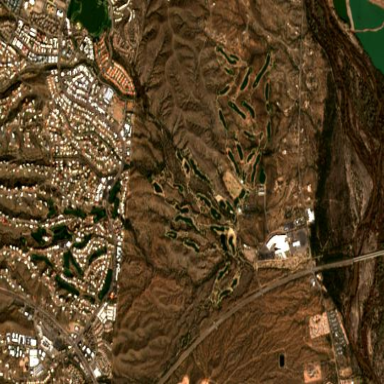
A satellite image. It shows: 36-hole golf course categorized as leisure land.